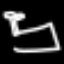
Label: bed